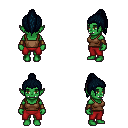
a pixel art fantasy rpg character, female body template, orc, green skin, brown pirate shirt, red pants, raven long topknot hairstyle, cloth bracers, four views (front, back, left, right), 2x2 character sprite sheet, small pixel art, hard edges, no anti-aliasing